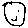
Label: smiley face